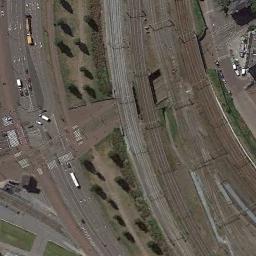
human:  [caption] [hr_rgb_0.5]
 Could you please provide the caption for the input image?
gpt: Both sides of the railway are neat trees .

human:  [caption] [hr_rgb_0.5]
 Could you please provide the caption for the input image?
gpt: These railways have a road and some trees on one side of the railways .

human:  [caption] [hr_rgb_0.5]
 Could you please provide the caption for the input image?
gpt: The railway is on the bare land next to some houses .

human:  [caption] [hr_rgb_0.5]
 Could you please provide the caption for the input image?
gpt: There are many buildings of different shapes beside the railway .

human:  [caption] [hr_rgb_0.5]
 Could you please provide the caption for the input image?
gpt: There are some green lawns beside the railway .